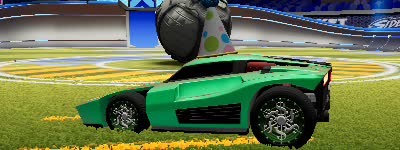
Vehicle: breakout